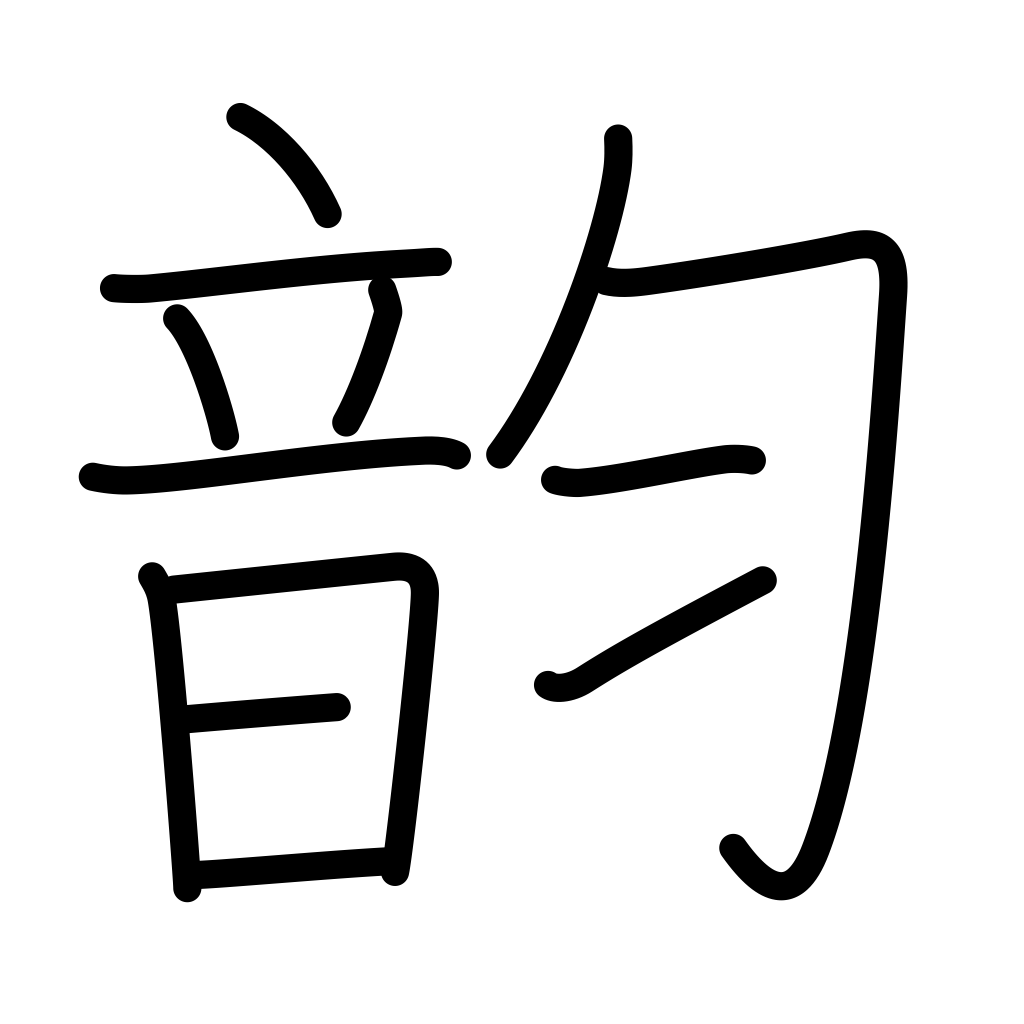
Meaning: rhyme, vowel